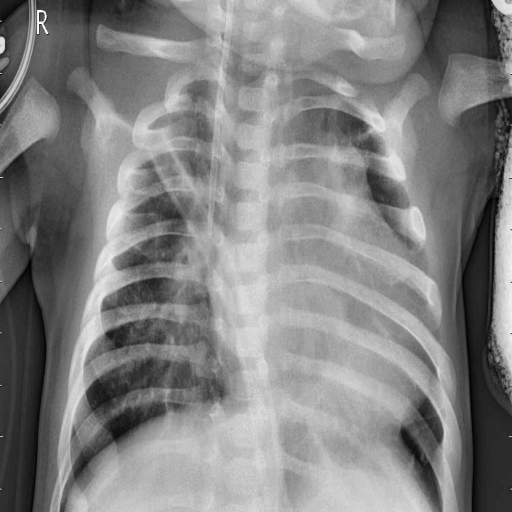
Finding: PNEUMONIA